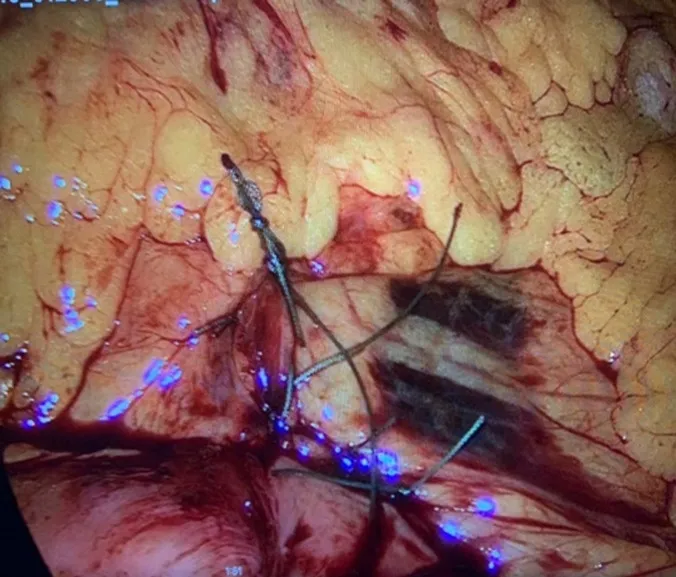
closure of ligament of Treitz by 2 interrupted sutures.
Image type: medical_photograph (other_medical_photograph)